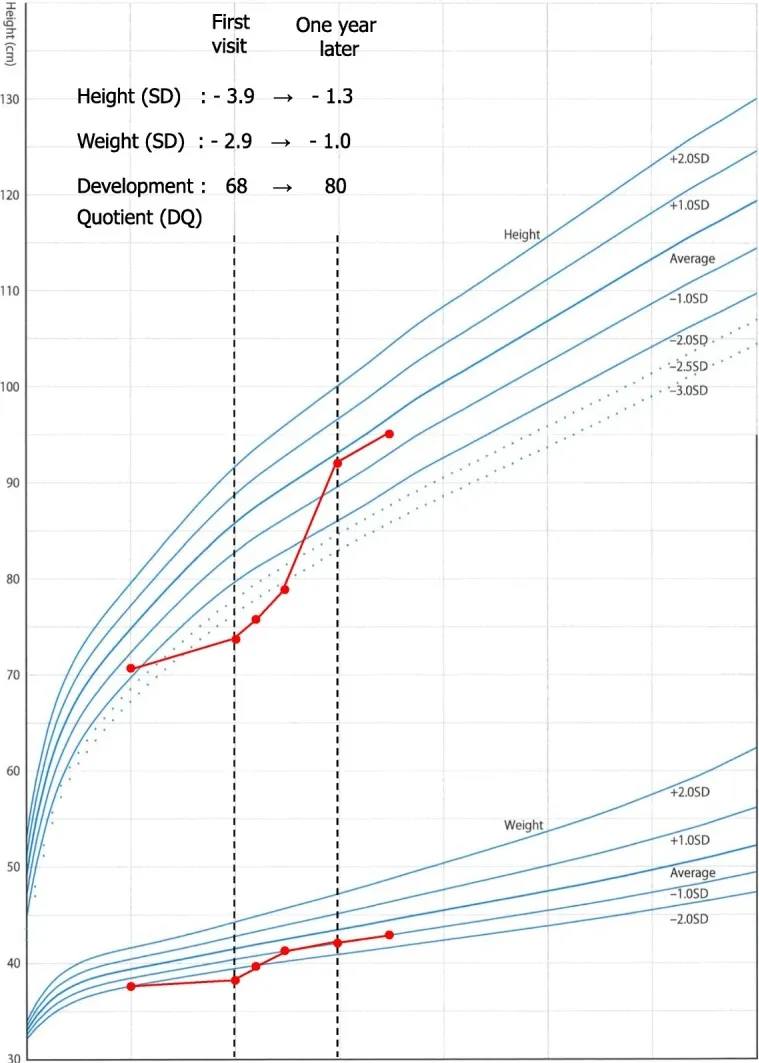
Clinical course of height, weight and deveropment.
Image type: chart (chart)